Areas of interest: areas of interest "Beijing Yihe Rui Lion Automotive Sales Service Co., Ltd."
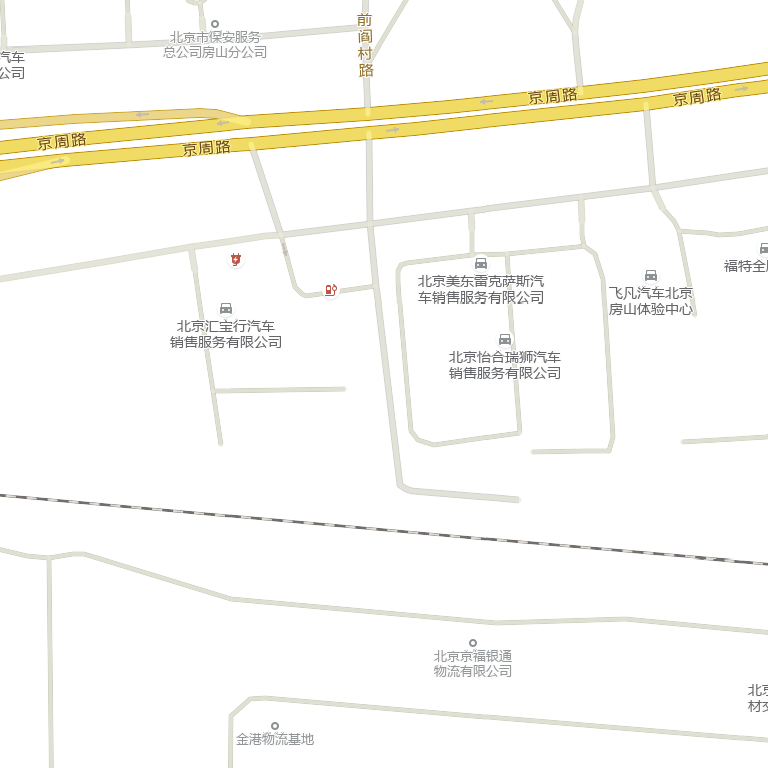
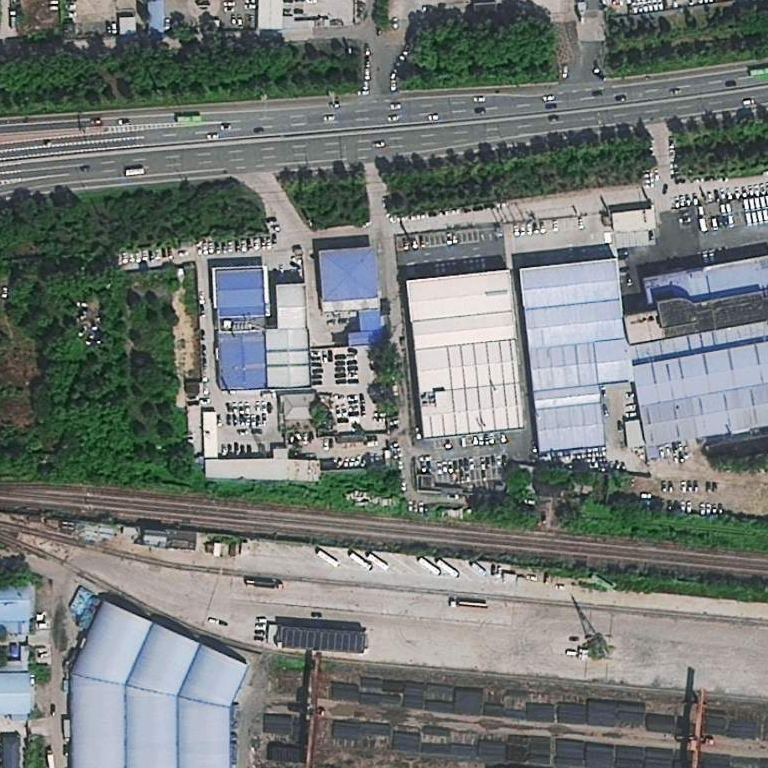